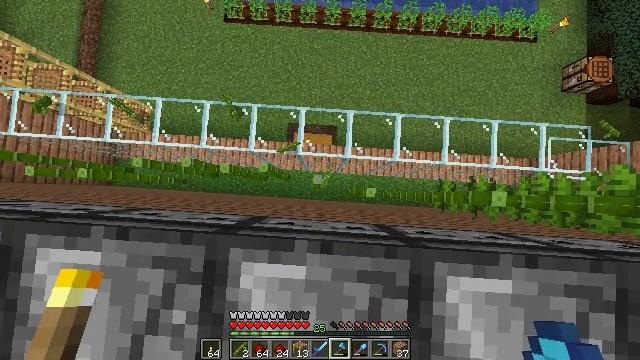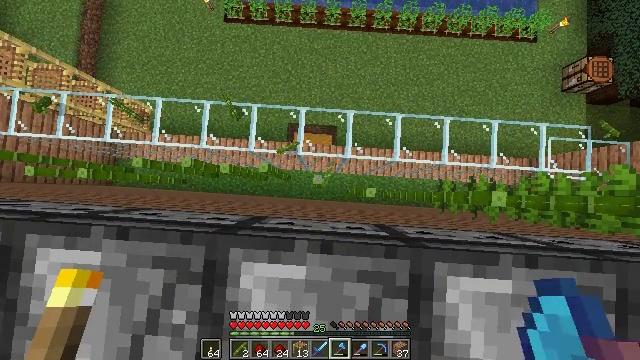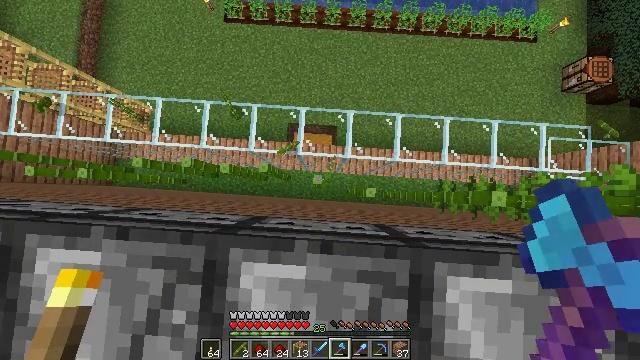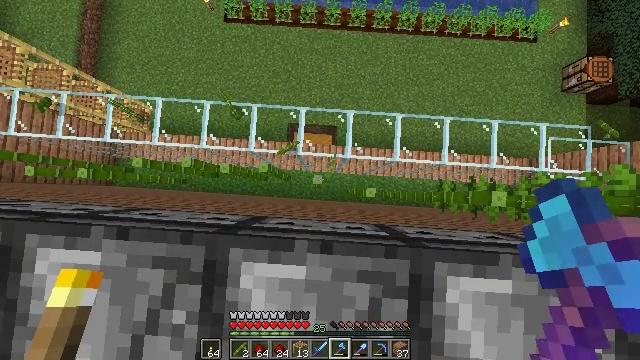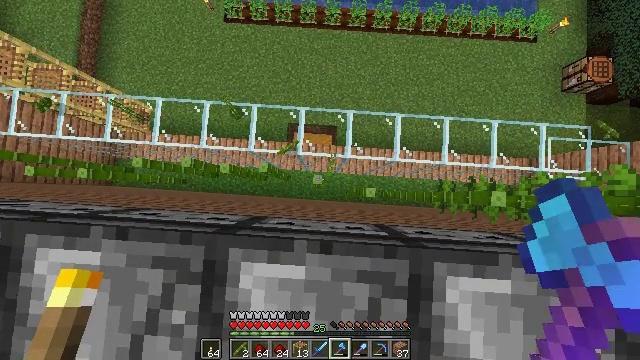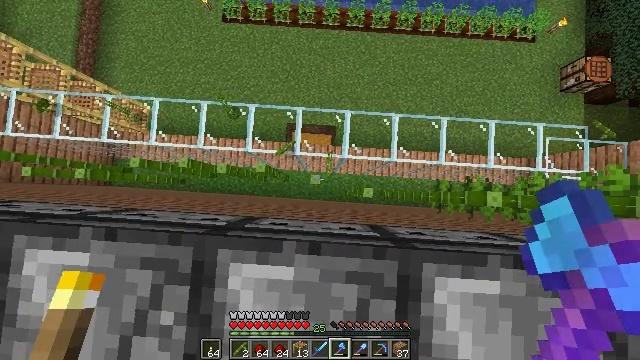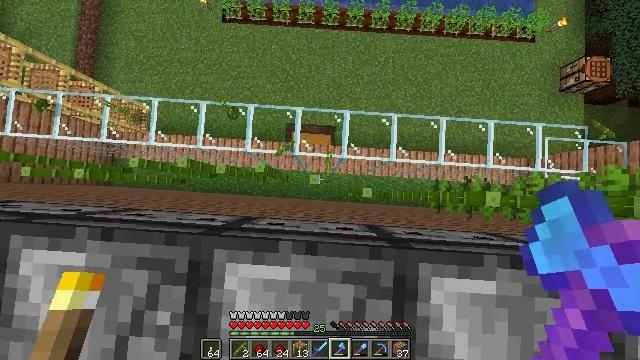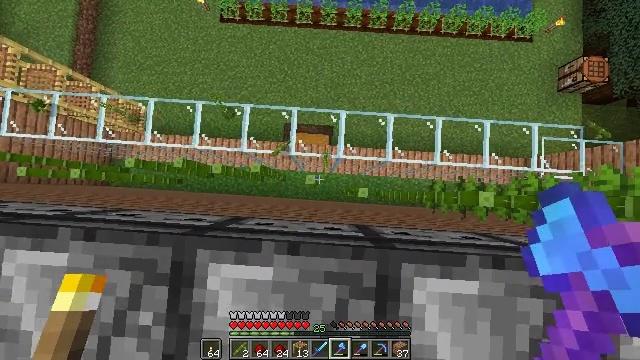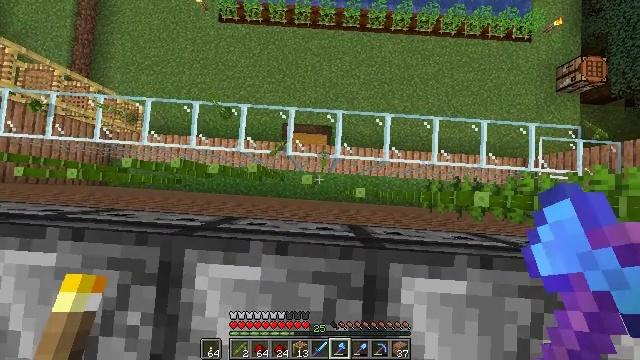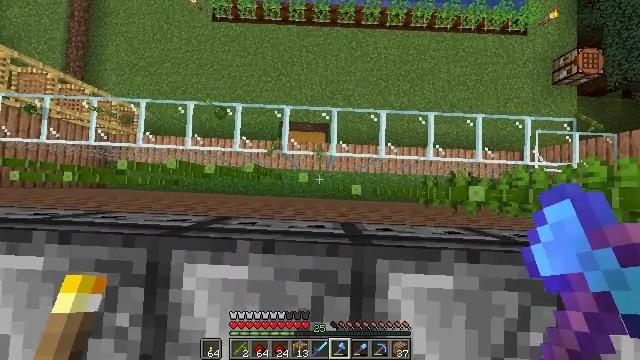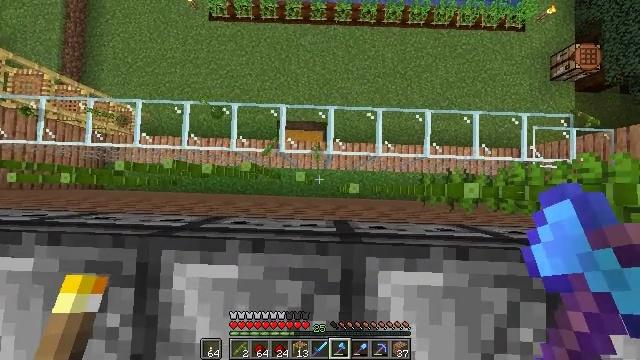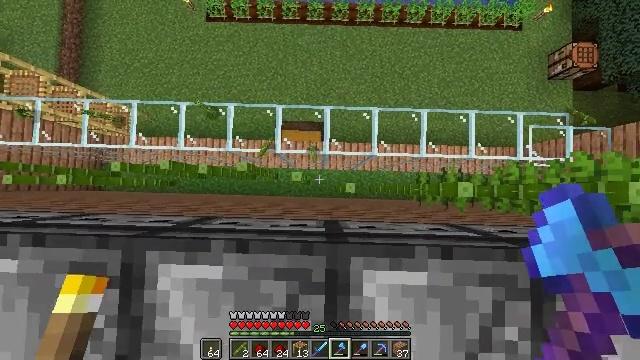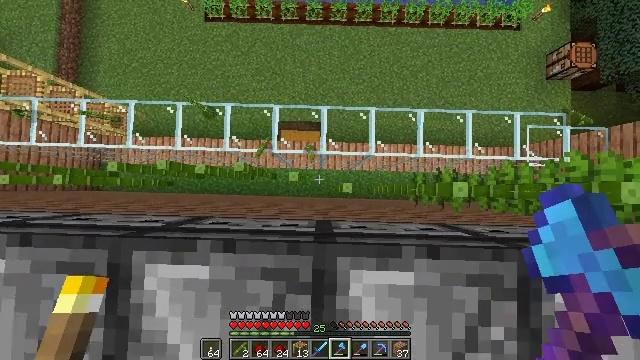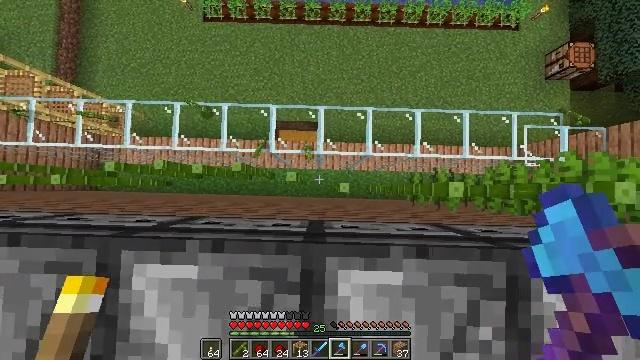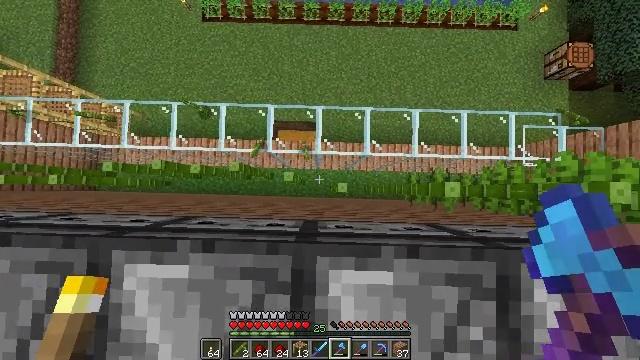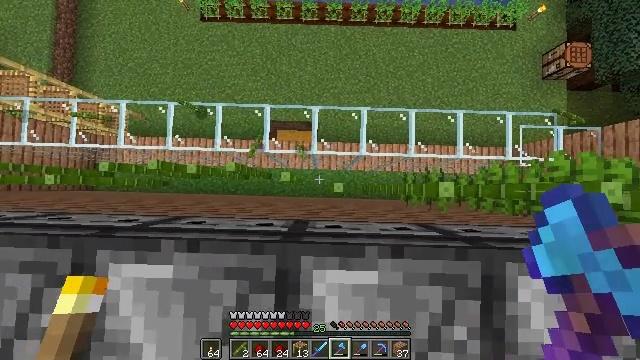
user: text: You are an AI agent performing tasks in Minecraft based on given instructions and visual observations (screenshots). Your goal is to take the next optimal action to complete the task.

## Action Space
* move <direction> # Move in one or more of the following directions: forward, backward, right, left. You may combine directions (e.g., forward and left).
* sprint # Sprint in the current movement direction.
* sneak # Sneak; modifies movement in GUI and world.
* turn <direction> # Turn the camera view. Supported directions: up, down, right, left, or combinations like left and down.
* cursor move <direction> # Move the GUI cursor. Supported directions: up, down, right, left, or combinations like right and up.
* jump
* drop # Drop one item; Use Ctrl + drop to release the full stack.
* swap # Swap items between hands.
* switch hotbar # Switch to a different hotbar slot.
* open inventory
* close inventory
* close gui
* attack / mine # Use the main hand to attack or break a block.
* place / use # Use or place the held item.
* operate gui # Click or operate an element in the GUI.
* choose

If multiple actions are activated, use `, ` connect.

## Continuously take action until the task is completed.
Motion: motion action
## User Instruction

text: Collect bamboo for crafting.
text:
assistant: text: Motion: sneak, attack / mine
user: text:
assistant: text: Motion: sneak, attack / mine
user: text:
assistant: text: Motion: sneak, attack / mine
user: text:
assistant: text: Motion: move right, sneak, attack / mine
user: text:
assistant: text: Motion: move right, sneak, attack / mine
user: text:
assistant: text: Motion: move right, sneak, attack / mine
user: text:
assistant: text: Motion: move right, sneak, attack / mine
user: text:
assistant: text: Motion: move right, sneak, attack / mine
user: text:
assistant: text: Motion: move right, sneak, turn right, attack / mine
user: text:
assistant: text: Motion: move right, sneak, attack / mine
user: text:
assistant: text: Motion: move right, sneak, attack / mine
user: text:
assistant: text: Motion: move right, sneak, attack / mine
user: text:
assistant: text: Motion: move right, sneak, attack / mine
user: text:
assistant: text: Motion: move right, sneak, attack / mine
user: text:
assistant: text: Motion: move right, sneak, attack / mine
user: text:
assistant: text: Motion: move right, sneak, attack / mine
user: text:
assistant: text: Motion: move right, sneak, attack / mine
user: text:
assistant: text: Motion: move right, sneak, attack / mine
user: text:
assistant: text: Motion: move right, sneak, attack / mine
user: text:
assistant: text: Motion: move right, sneak, attack / mine
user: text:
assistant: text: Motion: move right, sneak, attack / mine
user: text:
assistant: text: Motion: move right, sneak, attack / mine
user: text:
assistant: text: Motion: move right, sneak, attack / mine
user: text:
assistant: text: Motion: move right, sneak, attack / mine
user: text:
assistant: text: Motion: move right, sneak, attack / mine
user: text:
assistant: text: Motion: move right, sneak, attack / mine
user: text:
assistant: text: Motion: move right, sneak, attack / mine
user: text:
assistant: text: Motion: move right, sneak, attack / mine
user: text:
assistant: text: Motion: move right, sneak, attack / mine
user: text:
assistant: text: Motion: move right, sneak, attack / mine